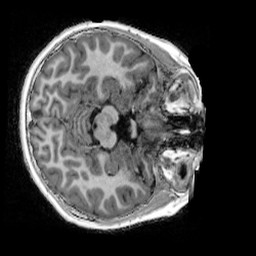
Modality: UNIT1_denoised
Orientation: axial
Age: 9
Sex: male
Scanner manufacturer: siemens
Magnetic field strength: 3 T
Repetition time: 4 s
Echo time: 0.00303 s